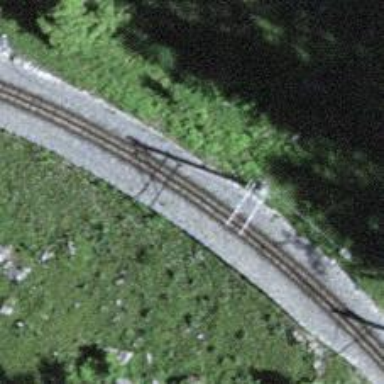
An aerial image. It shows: Narrow-gauge railway track with electrified contact line. The railway has one track.